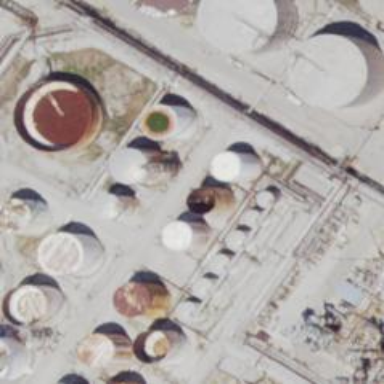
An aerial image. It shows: Storage tank that is man-made.